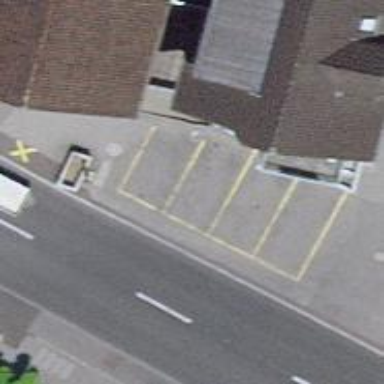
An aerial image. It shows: Street side parking area.